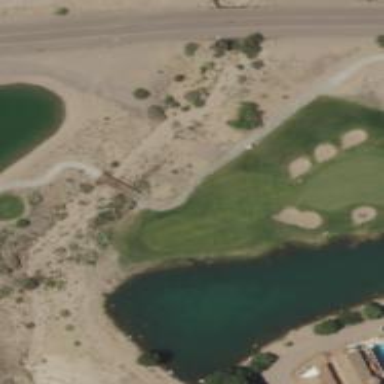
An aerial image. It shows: Path for golf carts.